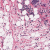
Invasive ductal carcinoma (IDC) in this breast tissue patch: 1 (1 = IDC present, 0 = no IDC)